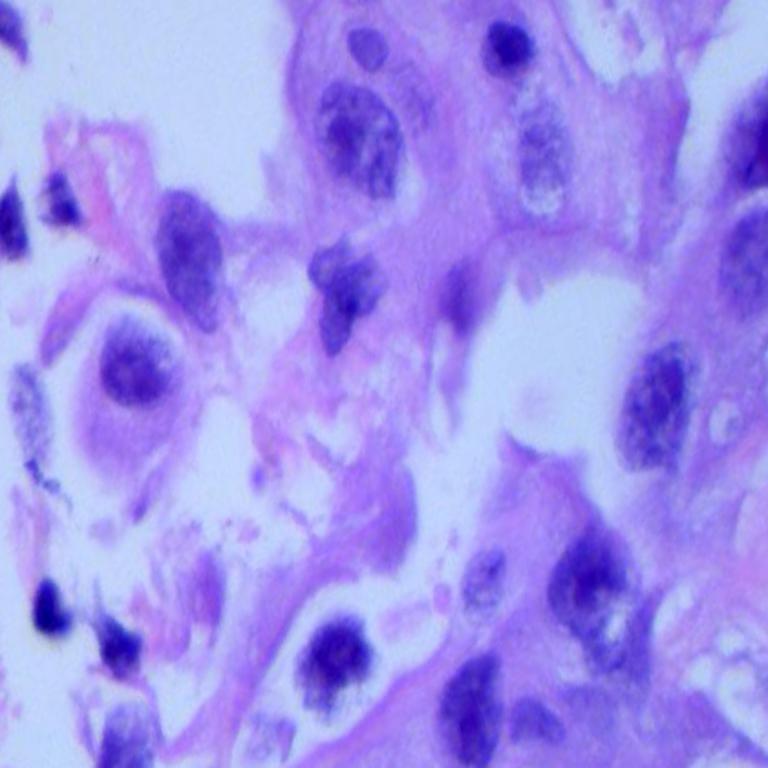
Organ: lung
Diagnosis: adenocarcinomas